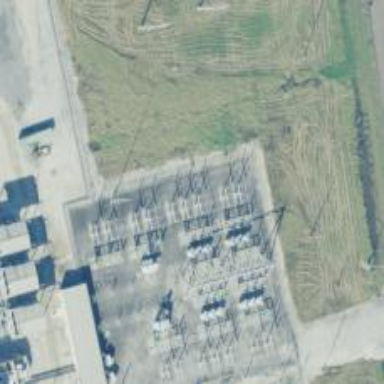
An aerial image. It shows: Switch used for power control.